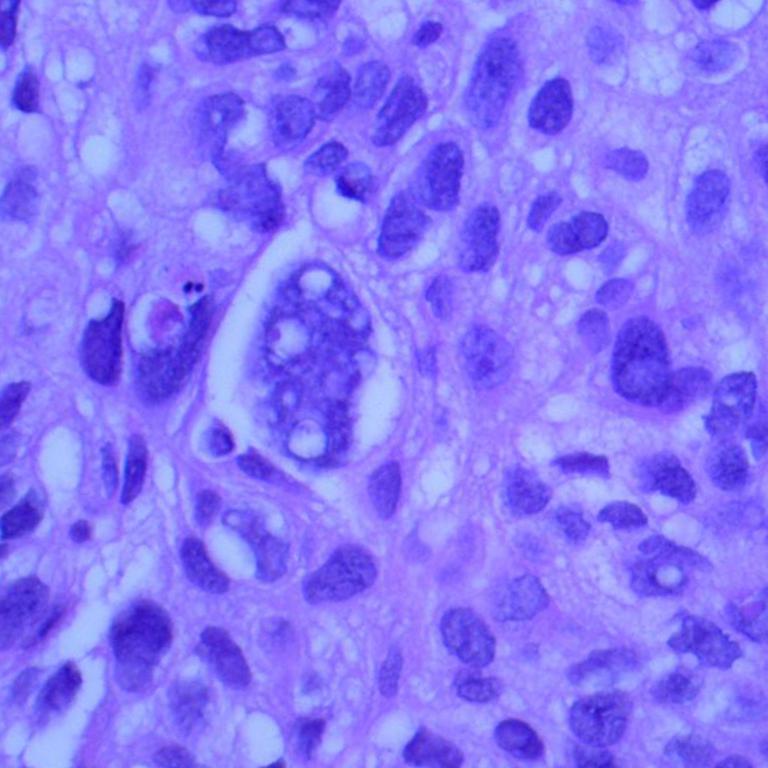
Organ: lung
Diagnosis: squamous carcinomas